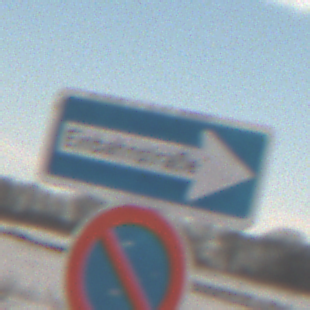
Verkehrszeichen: EinbahnstrasseRechtsweisend
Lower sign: EingeschraenktesHalteverbot
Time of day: MorningAfternoon
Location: Outdoor (Nature)
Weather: Overcast
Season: Winter
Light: Natural